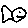
Label: fish